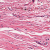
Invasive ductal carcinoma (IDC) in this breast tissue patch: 0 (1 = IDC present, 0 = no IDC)